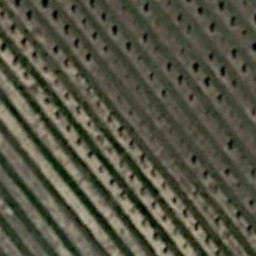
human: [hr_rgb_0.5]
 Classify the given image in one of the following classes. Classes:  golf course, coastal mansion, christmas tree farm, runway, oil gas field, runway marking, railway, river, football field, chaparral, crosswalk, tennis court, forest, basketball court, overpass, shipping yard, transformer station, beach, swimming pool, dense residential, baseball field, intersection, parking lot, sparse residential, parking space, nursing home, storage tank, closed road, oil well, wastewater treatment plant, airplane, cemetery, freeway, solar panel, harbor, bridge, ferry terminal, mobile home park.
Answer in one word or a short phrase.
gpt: christmas tree farm